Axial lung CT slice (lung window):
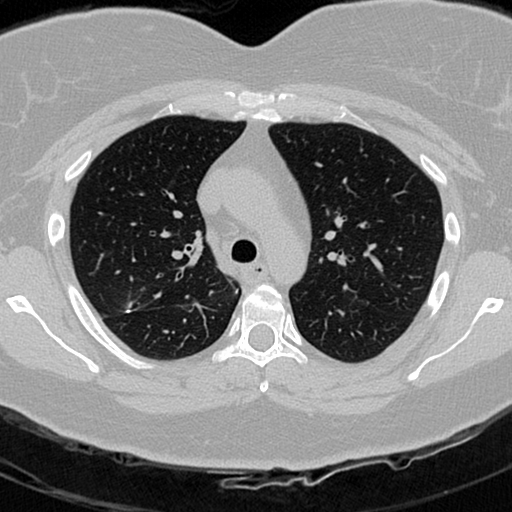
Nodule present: no